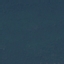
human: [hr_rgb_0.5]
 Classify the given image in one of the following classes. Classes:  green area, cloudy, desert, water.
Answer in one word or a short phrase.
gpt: green area